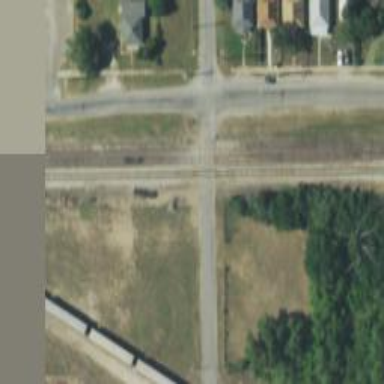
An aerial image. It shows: Level crossing along the railway.